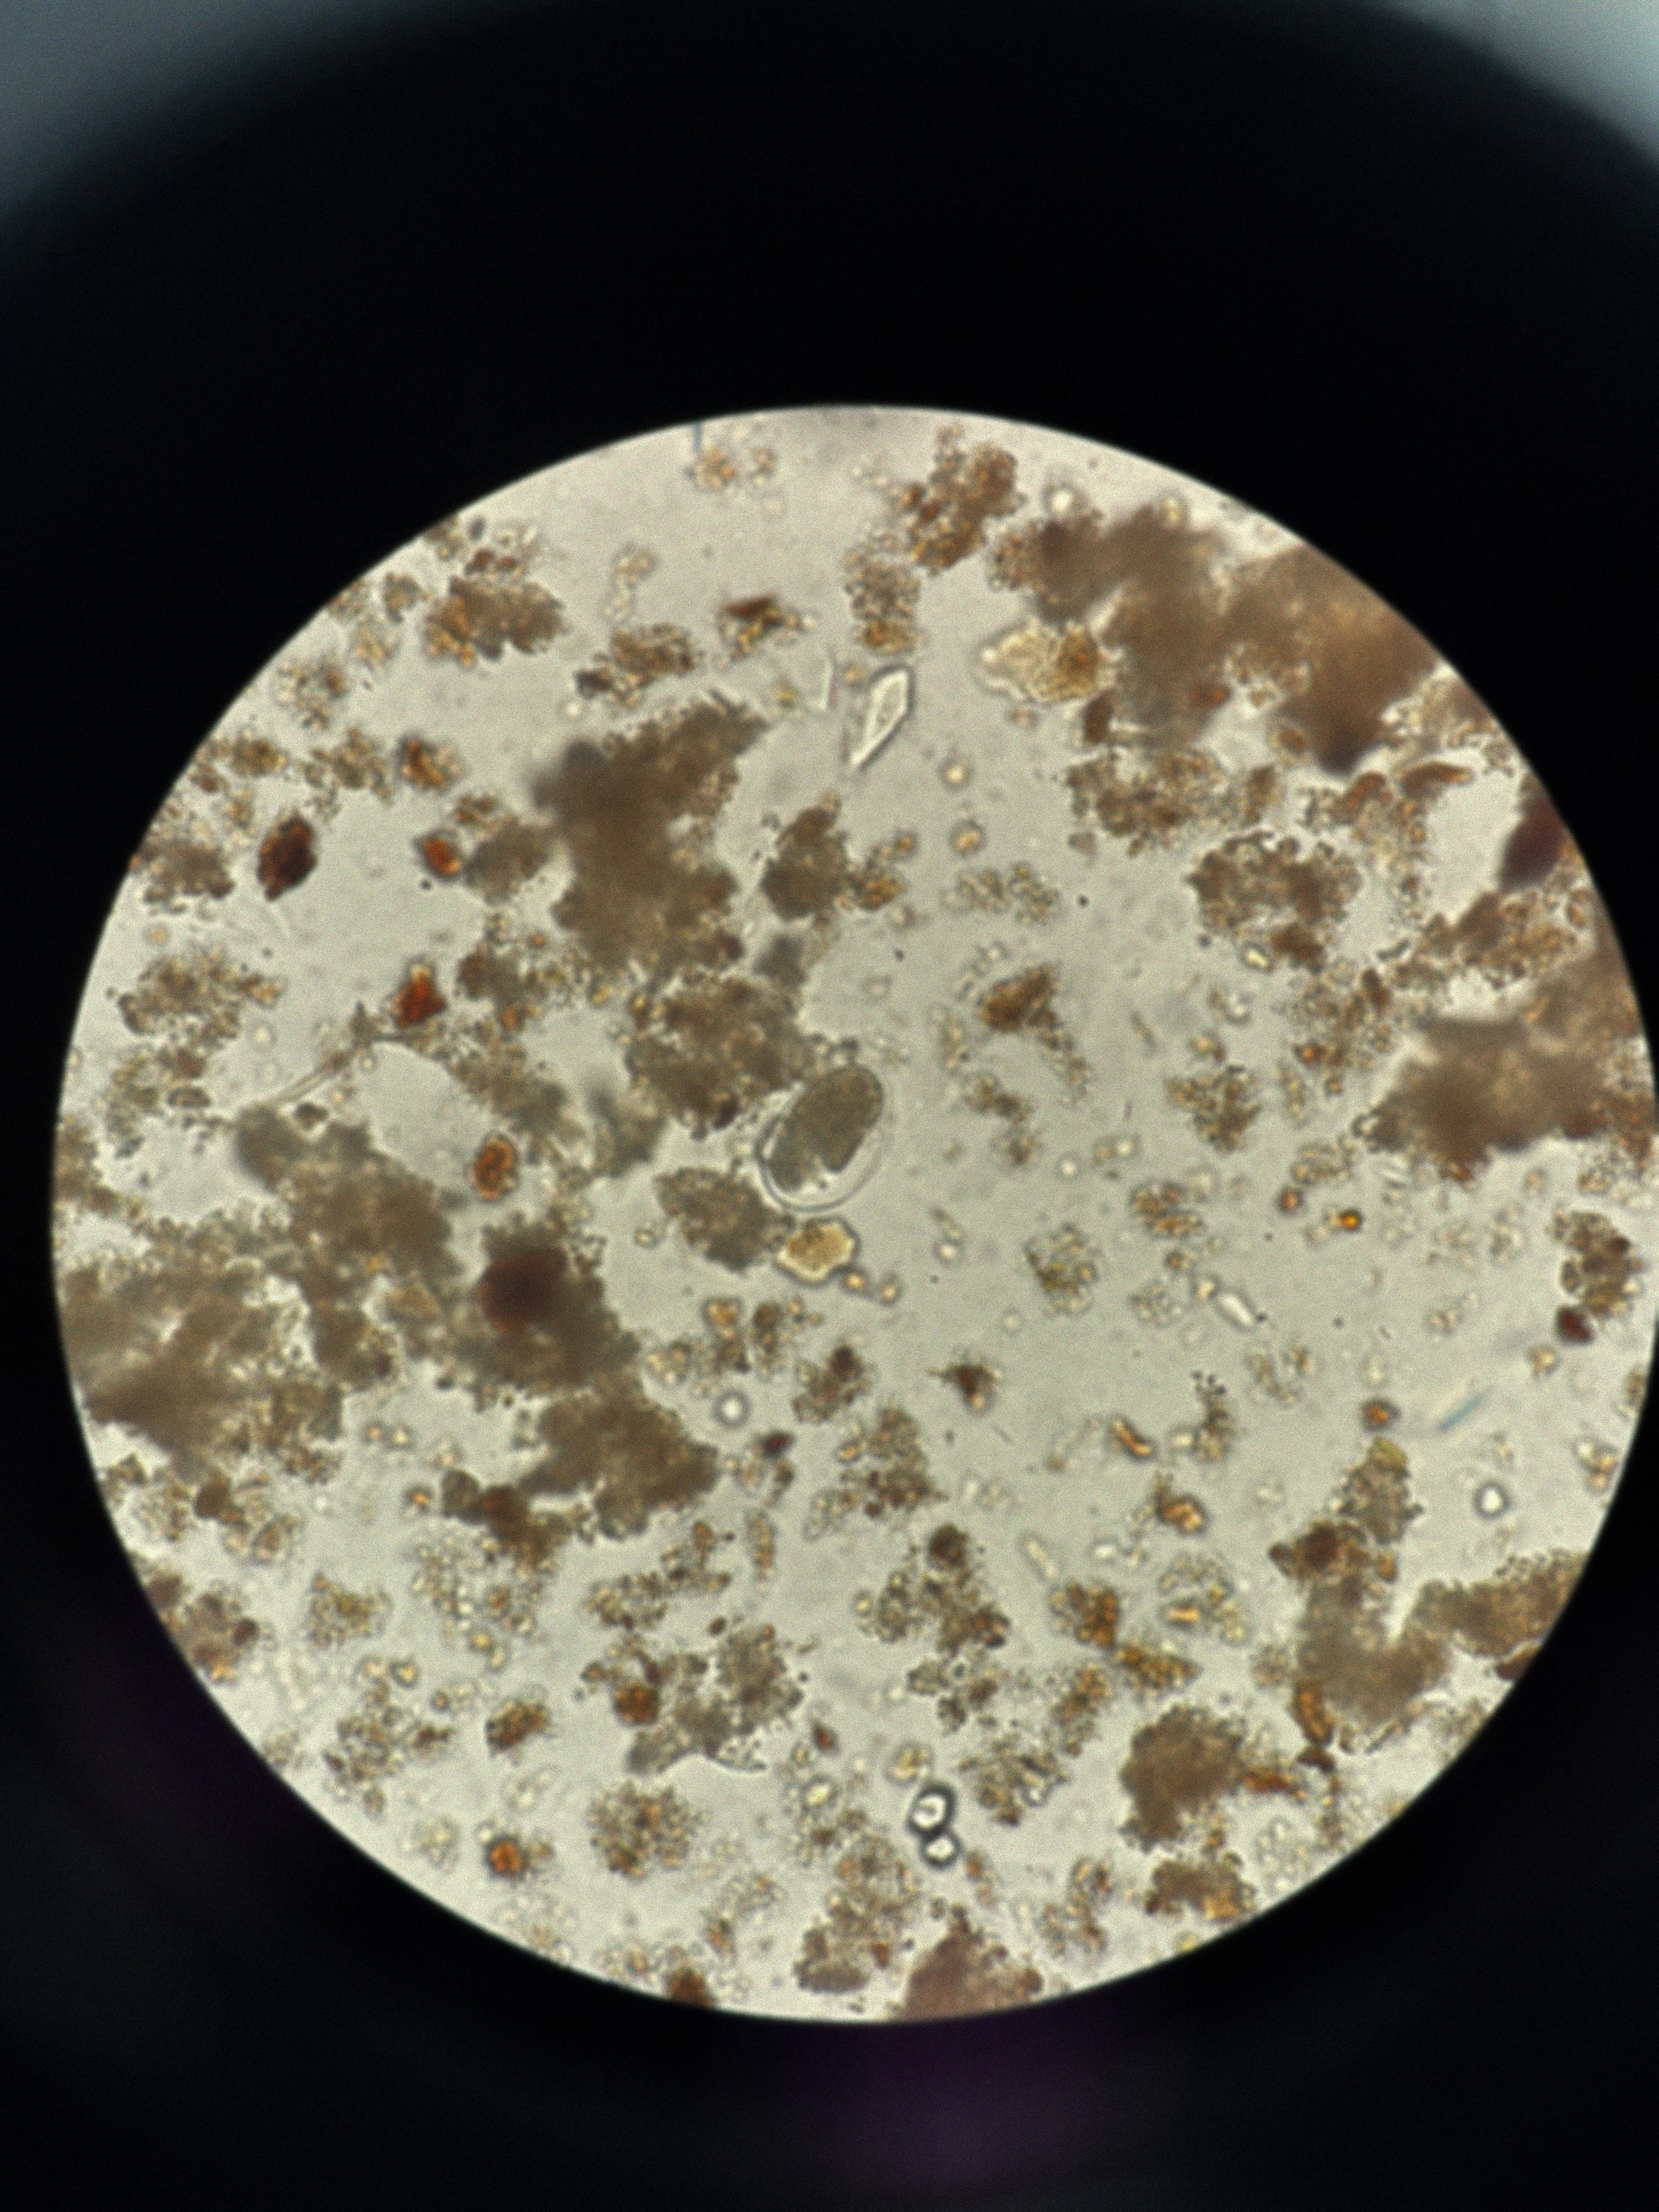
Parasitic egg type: Hookworm egg